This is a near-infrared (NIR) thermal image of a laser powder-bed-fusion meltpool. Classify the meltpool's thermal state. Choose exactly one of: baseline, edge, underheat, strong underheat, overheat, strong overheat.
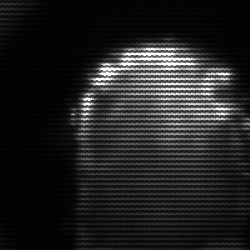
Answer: baseline